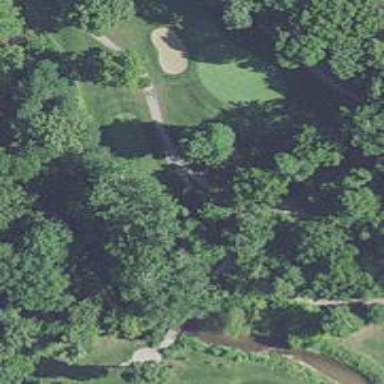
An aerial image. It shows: Service road designated as golf cart path.